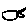
Label: fish